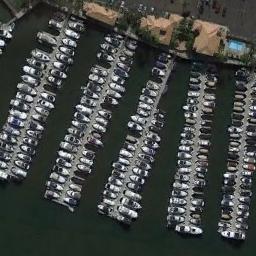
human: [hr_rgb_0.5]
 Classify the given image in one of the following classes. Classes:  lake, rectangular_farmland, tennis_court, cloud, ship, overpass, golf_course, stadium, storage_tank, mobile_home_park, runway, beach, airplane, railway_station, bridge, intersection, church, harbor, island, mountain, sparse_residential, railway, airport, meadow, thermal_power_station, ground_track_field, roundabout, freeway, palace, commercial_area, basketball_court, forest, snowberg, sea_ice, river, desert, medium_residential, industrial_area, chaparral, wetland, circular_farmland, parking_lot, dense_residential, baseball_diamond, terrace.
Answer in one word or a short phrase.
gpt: harbor